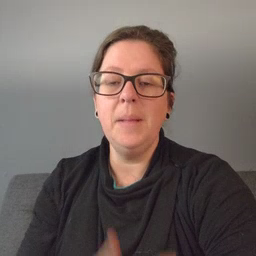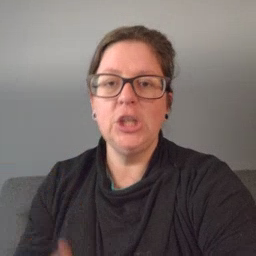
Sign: better